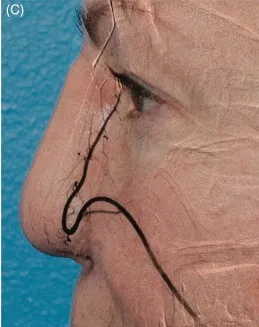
CT angiography of "neo-nose" vascularization. On the right side, CT angiography shows transparency to the actual patient face (C).
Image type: radiology (ct)